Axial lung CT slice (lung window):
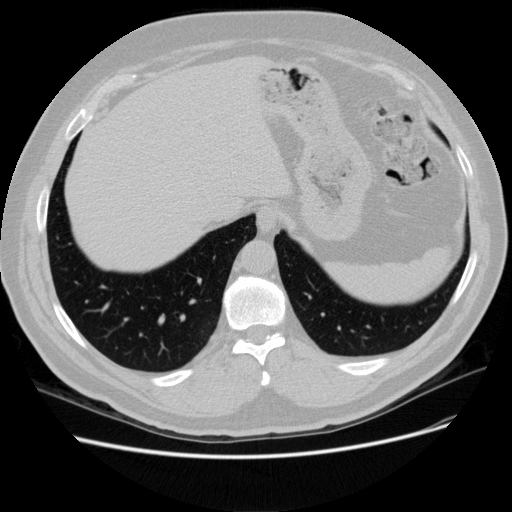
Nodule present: no